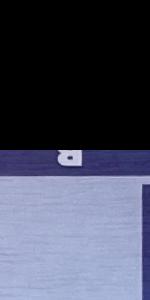
Label: Empty